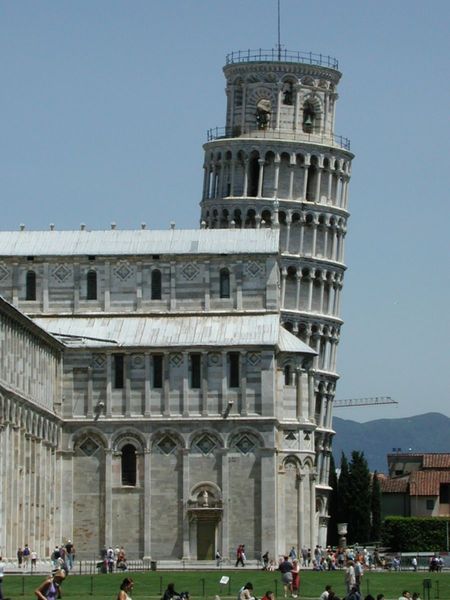
Titel: Campanile
Standort: Pisa, Camposanto (EU - I - Toskana)
Schlagwörter: berg, himmel, frauen, menschen, marmor, männer, säulen, weiss, haus, wiese, herren, leute, mensch, stein, kirche, sonne, personen, turm, balkon, sommer, italien, passanten, steil, weiber, gestreift, streifen, grass, foto, fotografie, dom, kran, sonnig, beugen, obergaden, mittelalter, florenz, schief, pisa, touristen, baukran, turisten, pissa